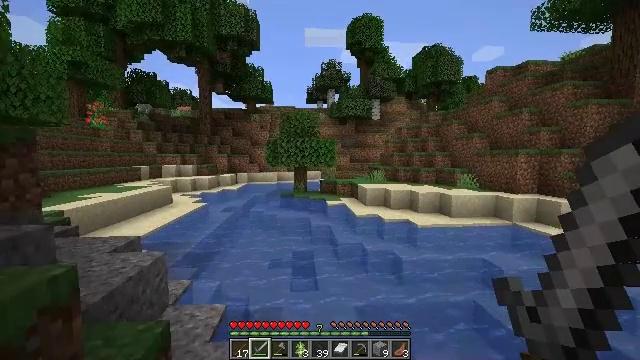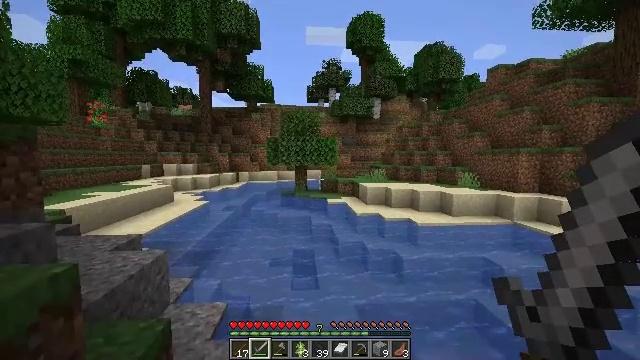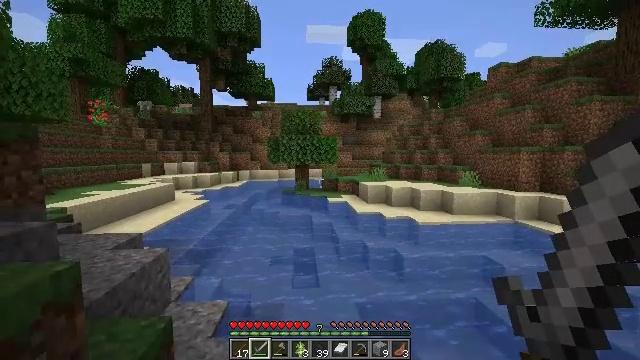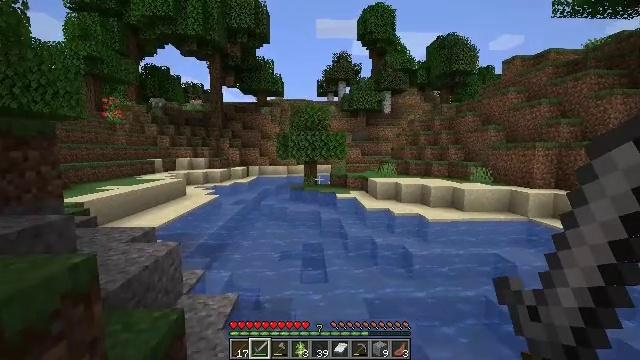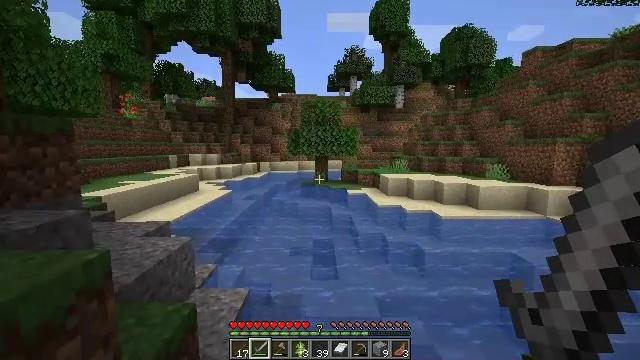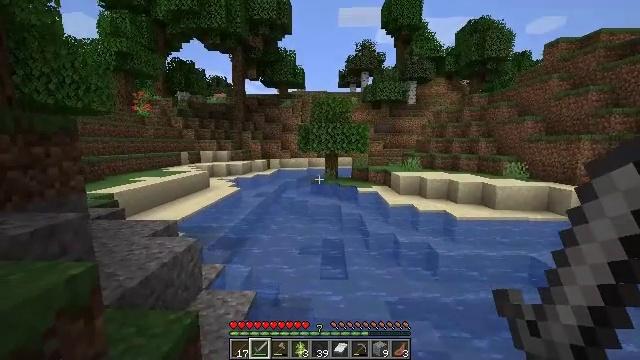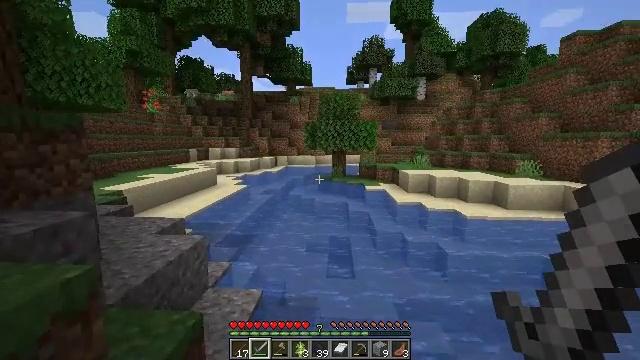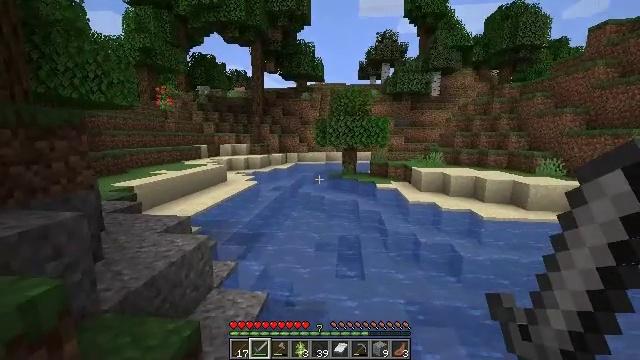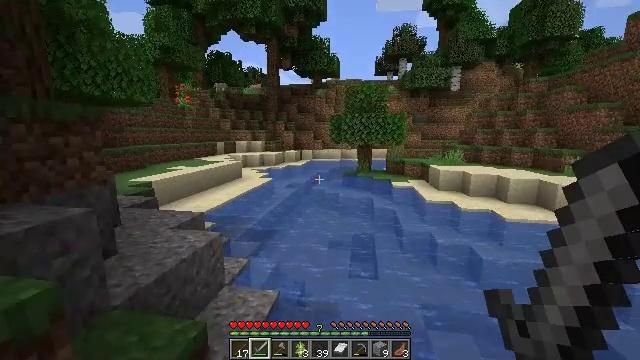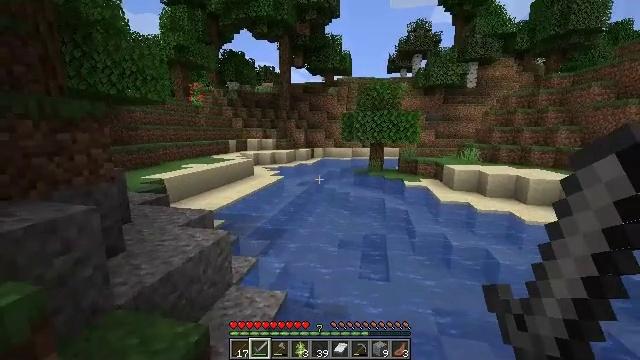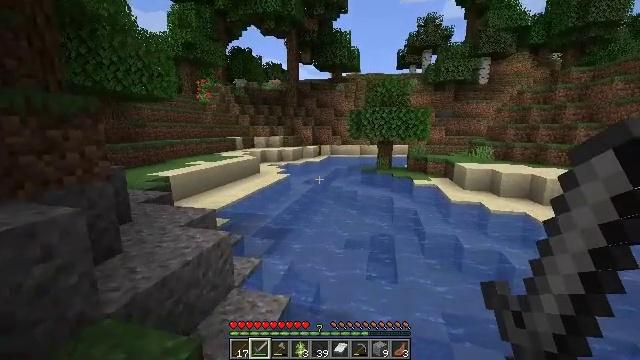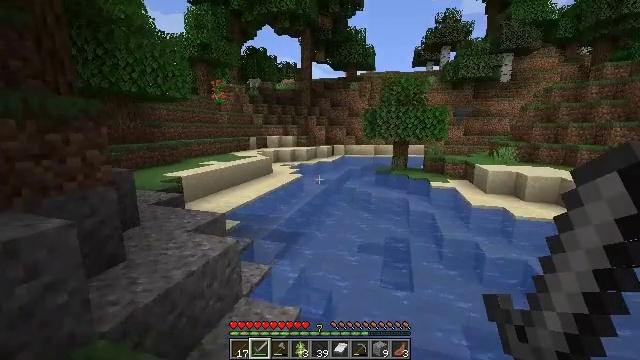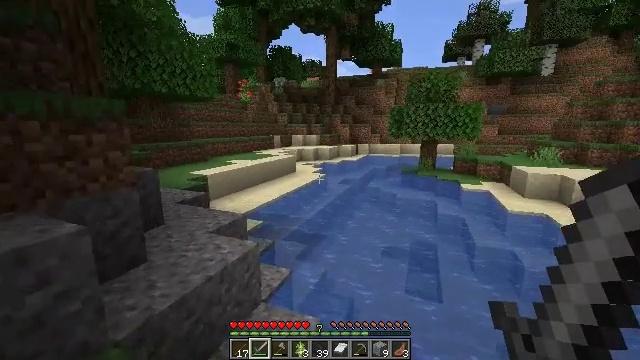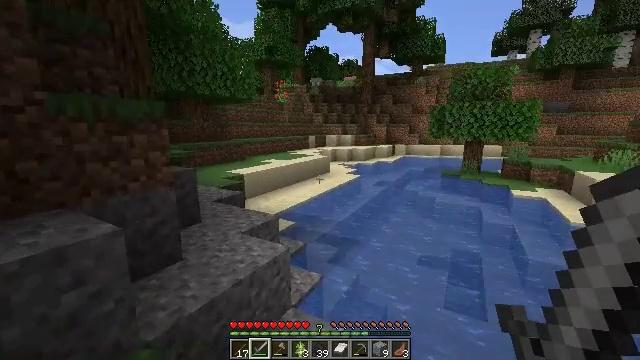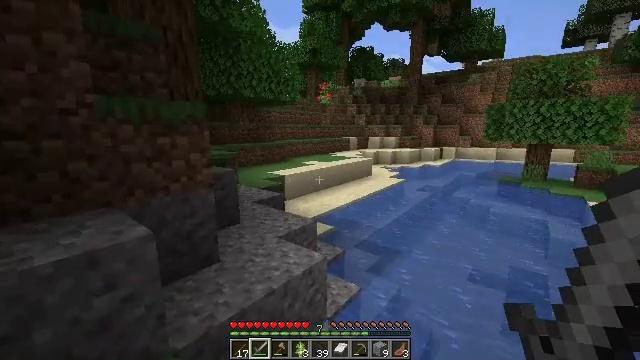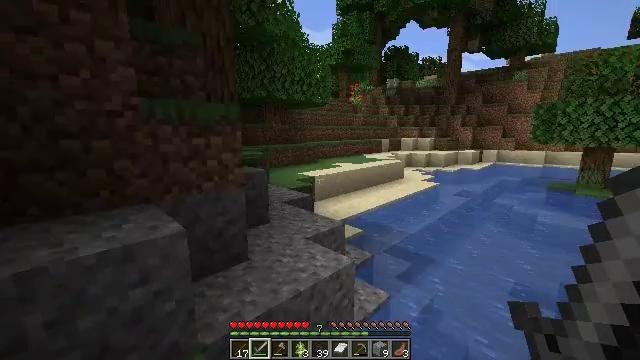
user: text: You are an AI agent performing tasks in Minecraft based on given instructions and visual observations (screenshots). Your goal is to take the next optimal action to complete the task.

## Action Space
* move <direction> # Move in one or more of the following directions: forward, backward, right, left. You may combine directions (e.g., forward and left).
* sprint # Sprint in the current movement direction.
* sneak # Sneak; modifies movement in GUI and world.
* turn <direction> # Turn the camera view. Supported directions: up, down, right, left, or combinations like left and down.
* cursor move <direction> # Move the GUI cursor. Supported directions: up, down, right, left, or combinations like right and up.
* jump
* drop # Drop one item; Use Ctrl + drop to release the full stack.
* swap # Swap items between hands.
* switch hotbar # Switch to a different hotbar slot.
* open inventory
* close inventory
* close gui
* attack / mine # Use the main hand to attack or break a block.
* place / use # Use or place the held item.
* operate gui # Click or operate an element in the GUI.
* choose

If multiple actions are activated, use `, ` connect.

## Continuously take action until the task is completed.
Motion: motion action
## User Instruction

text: Harvest sugar cane from the plant.
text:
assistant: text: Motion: no_op
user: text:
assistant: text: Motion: no_op
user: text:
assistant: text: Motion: turn left
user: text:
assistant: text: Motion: move forward, turn left
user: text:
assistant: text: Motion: move forward, turn left
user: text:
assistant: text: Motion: move forward, turn left
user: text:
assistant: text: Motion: move forward, turn left
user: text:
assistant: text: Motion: move forward, turn left
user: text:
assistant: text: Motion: move forward, turn left
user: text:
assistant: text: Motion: move forward, turn left
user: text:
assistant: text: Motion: move forward, turn left
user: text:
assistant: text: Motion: move forward, turn left
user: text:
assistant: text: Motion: move forward, turn left
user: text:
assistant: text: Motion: move forward, turn left
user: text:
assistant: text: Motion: move forward, turn left
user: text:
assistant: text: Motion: move forward, turn left
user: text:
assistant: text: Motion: move forward, turn left
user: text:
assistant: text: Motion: move forward, turn left
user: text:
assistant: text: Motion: move forward, turn left
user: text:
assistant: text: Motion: move forward
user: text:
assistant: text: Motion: move forward
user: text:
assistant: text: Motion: move forward
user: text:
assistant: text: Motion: move forward, jump
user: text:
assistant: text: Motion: move forward, jump
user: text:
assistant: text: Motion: move forward, jump
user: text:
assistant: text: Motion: move forward, jump
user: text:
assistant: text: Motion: move forward, jump
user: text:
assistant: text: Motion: move forward, jump
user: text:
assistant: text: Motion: move forward, jump
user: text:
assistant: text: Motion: move forward, turn left, jump